Field crop: maize
Growth stage: 2
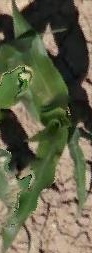
Species: maize